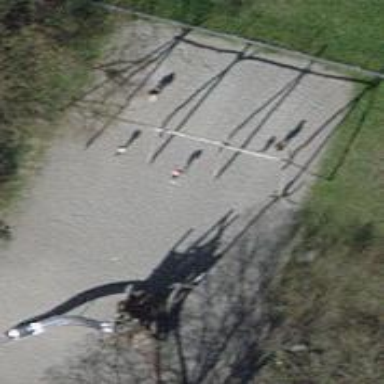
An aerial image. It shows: Playground featuring swings.